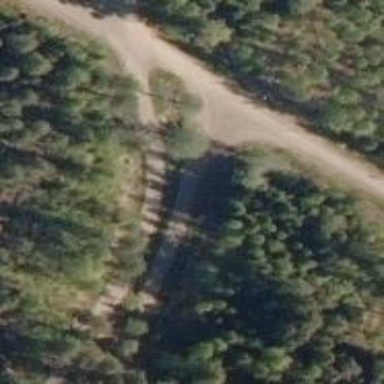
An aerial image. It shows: Service road with asphalt surface designed for Nordic skiing. The skiing trail is groomed for both classic and skating styles.